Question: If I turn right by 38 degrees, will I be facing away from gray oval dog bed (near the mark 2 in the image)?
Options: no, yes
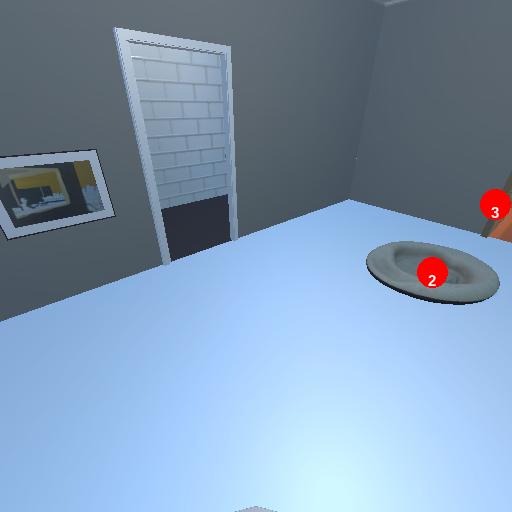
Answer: no